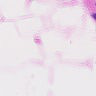
Metastatic tissue present: no